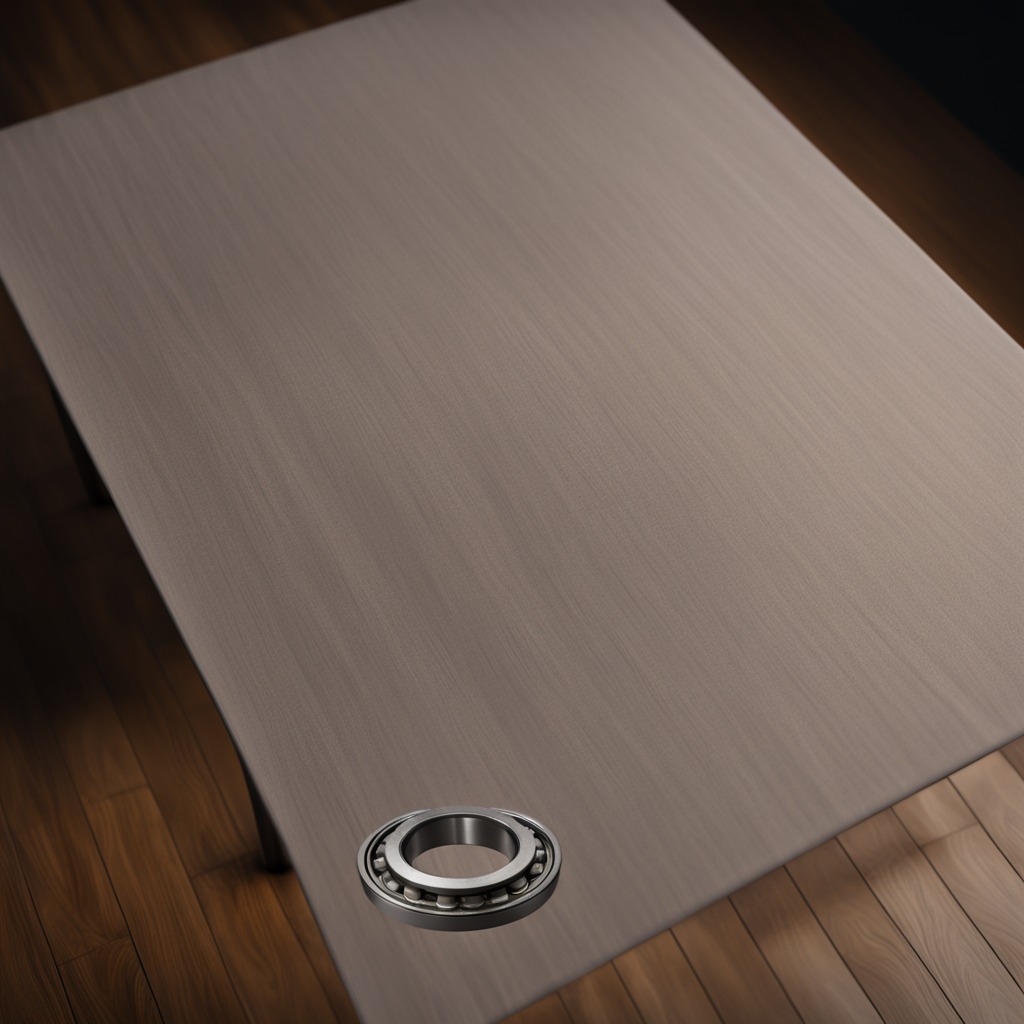
A metal ball bearing lying on a wooden table inside a workshop at night soft shadows worn but beneath the cloth